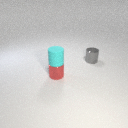
small red metal cylinder below small cyan rubber cylinder